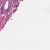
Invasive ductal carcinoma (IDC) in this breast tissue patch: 0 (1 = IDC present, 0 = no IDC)